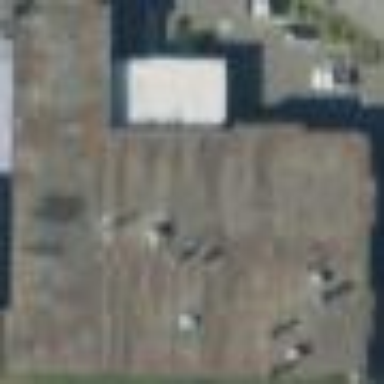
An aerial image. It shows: Industrial building.